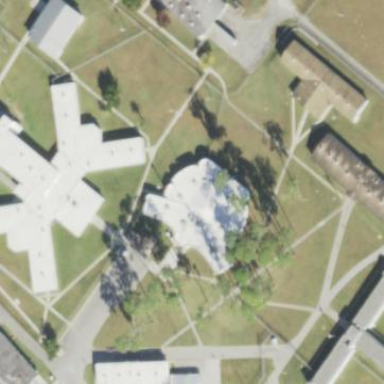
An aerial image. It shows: Prison building.